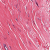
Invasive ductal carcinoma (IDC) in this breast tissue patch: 0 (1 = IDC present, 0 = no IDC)